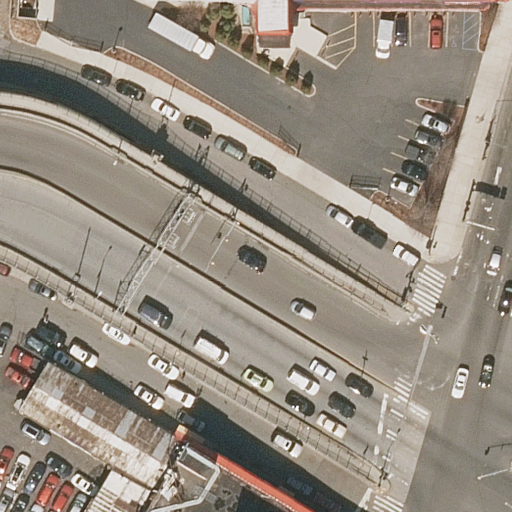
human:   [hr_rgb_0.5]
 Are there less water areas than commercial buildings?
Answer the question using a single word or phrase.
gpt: no

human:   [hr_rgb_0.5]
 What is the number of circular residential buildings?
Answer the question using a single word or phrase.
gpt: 0

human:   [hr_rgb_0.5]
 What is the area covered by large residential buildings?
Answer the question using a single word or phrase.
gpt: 2399m2

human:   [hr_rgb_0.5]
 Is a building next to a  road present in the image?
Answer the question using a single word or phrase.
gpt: yes

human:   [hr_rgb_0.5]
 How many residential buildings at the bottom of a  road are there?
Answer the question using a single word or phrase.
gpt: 1

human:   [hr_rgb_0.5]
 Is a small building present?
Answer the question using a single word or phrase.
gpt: no

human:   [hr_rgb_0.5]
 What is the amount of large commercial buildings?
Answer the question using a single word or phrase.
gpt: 0

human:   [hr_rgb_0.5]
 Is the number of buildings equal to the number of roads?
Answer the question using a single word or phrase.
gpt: no

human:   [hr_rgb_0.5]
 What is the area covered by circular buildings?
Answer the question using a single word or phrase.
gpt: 0m2

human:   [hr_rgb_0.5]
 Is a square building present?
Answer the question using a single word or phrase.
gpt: no

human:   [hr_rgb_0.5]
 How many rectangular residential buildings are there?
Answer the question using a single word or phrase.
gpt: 0

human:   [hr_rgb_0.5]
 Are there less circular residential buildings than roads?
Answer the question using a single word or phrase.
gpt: yes

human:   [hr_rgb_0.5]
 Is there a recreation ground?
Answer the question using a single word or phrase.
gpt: no

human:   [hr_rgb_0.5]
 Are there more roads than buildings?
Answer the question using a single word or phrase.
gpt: yes

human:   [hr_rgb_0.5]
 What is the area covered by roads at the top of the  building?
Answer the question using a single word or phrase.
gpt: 0m2

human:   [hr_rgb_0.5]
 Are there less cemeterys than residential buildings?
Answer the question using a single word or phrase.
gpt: yes

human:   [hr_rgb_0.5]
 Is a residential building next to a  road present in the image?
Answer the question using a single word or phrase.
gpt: yes

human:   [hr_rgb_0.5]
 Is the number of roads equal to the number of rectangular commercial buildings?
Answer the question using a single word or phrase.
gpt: no

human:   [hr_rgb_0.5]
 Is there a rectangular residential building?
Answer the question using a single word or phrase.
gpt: no

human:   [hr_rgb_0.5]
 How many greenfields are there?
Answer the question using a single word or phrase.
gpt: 0

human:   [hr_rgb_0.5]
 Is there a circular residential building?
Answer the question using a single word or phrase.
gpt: no

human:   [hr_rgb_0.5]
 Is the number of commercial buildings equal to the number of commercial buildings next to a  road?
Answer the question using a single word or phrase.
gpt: yes

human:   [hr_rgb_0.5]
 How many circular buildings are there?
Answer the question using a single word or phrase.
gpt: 0

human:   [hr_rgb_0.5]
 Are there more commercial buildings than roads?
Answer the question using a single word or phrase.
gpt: no

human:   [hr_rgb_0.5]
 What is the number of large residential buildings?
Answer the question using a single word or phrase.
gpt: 1

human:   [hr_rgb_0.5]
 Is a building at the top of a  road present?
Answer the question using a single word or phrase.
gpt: no

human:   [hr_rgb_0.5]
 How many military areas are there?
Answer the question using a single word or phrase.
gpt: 0

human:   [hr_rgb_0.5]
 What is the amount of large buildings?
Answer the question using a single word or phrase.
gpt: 1

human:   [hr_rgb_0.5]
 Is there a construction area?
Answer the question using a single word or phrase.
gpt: no

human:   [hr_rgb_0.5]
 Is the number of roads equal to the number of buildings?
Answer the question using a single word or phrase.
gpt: no

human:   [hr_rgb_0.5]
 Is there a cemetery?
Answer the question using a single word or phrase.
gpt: no

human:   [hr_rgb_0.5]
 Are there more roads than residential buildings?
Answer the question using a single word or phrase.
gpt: yes

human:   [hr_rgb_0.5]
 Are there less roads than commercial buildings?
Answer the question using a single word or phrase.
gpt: no

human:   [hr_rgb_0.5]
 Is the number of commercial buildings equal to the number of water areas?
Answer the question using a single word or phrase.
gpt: yes

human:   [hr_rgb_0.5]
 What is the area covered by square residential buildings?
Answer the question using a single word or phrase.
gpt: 0m2

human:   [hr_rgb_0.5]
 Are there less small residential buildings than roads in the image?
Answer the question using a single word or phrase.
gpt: yes